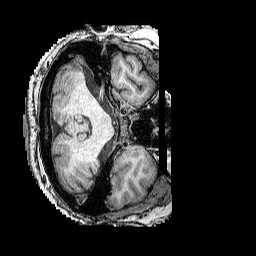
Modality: T1w
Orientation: axial
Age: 57
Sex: male
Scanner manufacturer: siemens
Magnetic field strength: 3 T
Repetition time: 2.25 s
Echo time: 0.00415 s